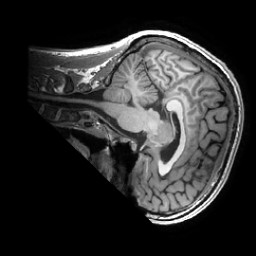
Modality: T1w
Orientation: sagittal
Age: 31
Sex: male
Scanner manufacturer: ge
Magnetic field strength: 3 T
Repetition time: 0.0073 s
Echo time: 0.003 s